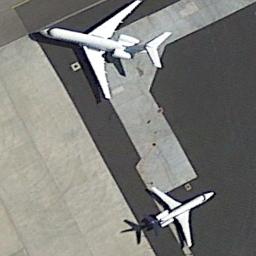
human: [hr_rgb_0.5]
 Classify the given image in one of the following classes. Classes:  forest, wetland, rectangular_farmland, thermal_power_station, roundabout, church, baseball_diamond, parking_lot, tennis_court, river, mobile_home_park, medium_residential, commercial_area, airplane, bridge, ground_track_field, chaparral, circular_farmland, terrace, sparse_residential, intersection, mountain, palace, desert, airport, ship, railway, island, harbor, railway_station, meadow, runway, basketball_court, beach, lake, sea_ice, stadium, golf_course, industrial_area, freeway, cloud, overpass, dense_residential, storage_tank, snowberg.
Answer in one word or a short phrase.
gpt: airplane